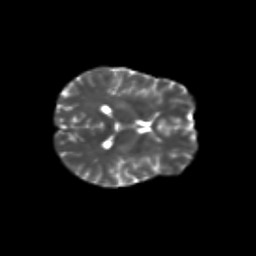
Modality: T2w
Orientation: axial
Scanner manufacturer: siemens
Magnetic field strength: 3 T
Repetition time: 9.2 s
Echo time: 0.084 s